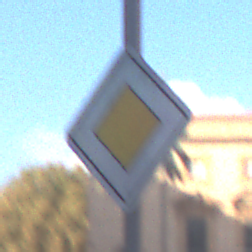
Verkehrszeichen: Vorfahrtsstrasse
Umgebung: Outdoor, Urban
Tageszeit: SunriseSunset
Wetter: PartlyCloudy
Licht: Natural
Jahreszeit: NotSpecified
Kontrast: LowContrast